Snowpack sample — Loveland Pass, Silver Plume, Colorado, USA (12/14/25, 10:50 AM MST)
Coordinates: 39.664, -105.882
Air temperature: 36 °F
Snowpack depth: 67 cm
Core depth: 10 cm
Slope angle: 6°, slope face: 326°
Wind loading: low
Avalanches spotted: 0
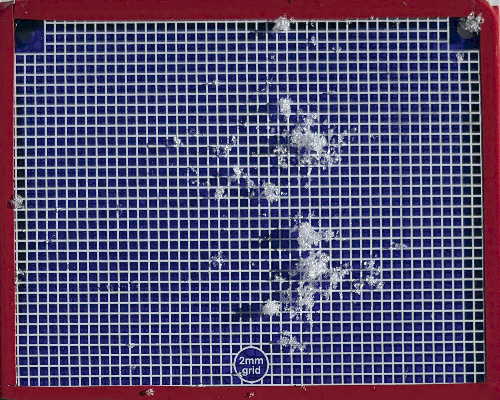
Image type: profile
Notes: No avalanches spotted, very late start to the season with minimal snowpack